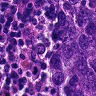
Metastatic tissue present: no